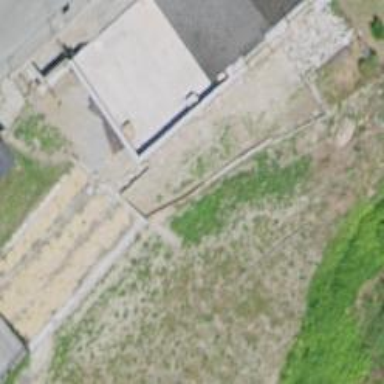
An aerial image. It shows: Retaining wall.